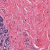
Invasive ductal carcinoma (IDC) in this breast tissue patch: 0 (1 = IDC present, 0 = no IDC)